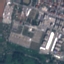
Land use / land cover: Industrial